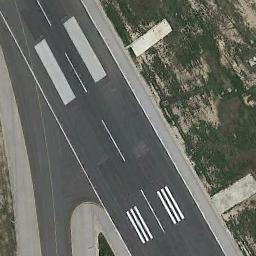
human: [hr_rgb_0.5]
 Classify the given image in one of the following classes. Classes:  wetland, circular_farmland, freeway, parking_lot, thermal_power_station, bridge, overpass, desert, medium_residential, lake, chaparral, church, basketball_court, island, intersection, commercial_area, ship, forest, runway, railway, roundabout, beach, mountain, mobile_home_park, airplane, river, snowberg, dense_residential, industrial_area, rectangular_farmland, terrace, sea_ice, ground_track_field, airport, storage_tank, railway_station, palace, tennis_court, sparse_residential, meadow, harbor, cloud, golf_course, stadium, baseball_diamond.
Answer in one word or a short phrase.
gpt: runway